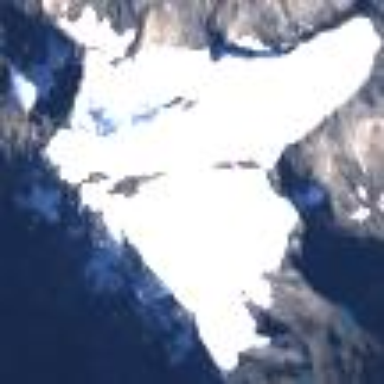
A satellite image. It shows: Stunning view of glacier.